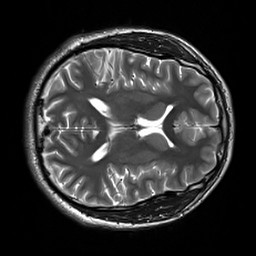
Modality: T2w
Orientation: axial
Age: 27
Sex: male
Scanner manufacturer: siemens
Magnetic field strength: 3 T
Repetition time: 7 s
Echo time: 0.09 s